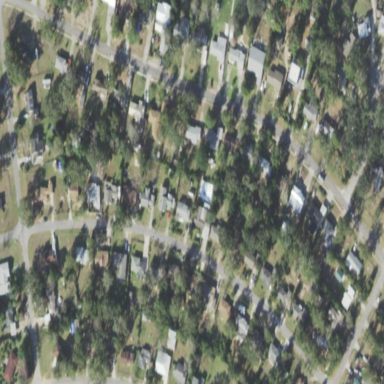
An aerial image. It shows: This residential area consists of single-family homes.